Field crop: tomato
Growth stage: 1
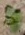
Species: solanum